Question: I've submitted an addon for verification and the Google team are telling me that the links and buttons on <URL> are inaccessible, when they clearly aren't.
This is what they say:
> "We've noticed that the links and buttons on the submitted homepage are inaccessible and/or broken"
The links and buttons do in fact work and I cannot for the life of me figure out what they want me to change.
Here's the screenshot they provided as evidence:

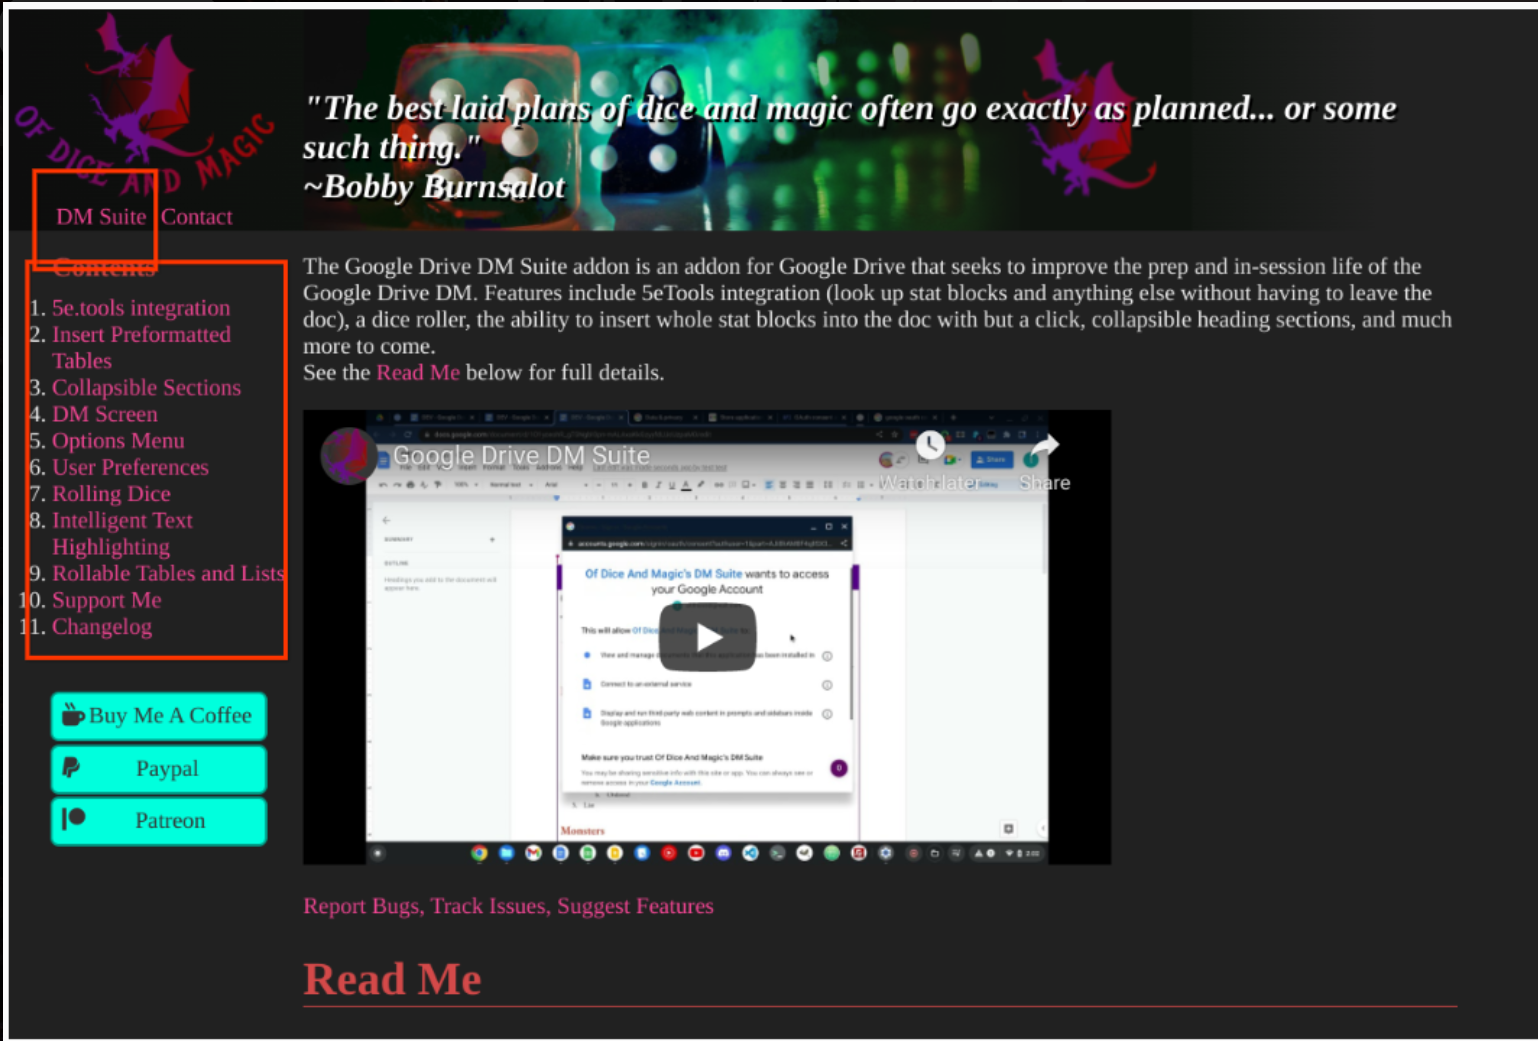
Answer: When I opened your add-on homepage the bottom sidebar buttons overlaps the above sidebar links. Inspecting the buttons I see that they are children of '<footer>'. Here are some questions about similar problems:
- <URL>
Review your homepage desing using different screen sizes and web browsers. At least try the major modern web-browsers: Chrome, Edge, Firefox, Safari.